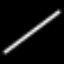
Label: line